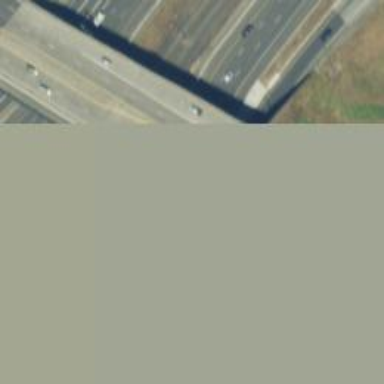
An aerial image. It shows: Primary highway bridge with sidewalk on the left.